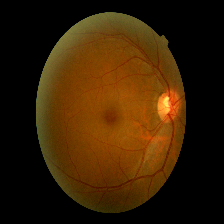
Diabetic retinopathy grade: Mild